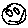
Label: smiley face